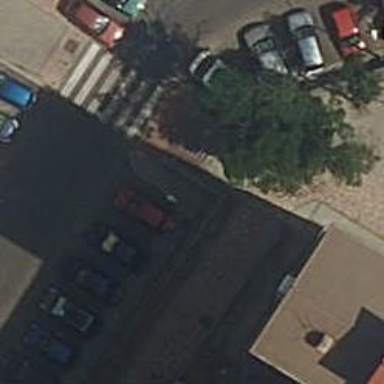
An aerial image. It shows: Set of concrete steps.